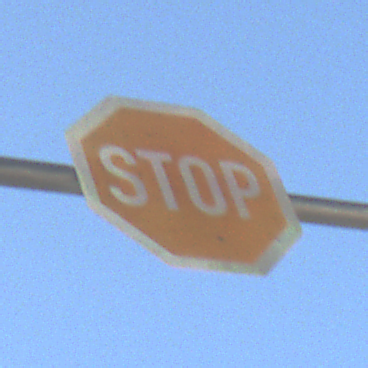
Verkehrszeichen: Stop
Umgebung: Outdoor, Urban
Tageszeit: MorningAfternoon
Wetter: Clear
Licht: Natural
Jahreszeit: NotSpecified
Kontrast: HighContrast